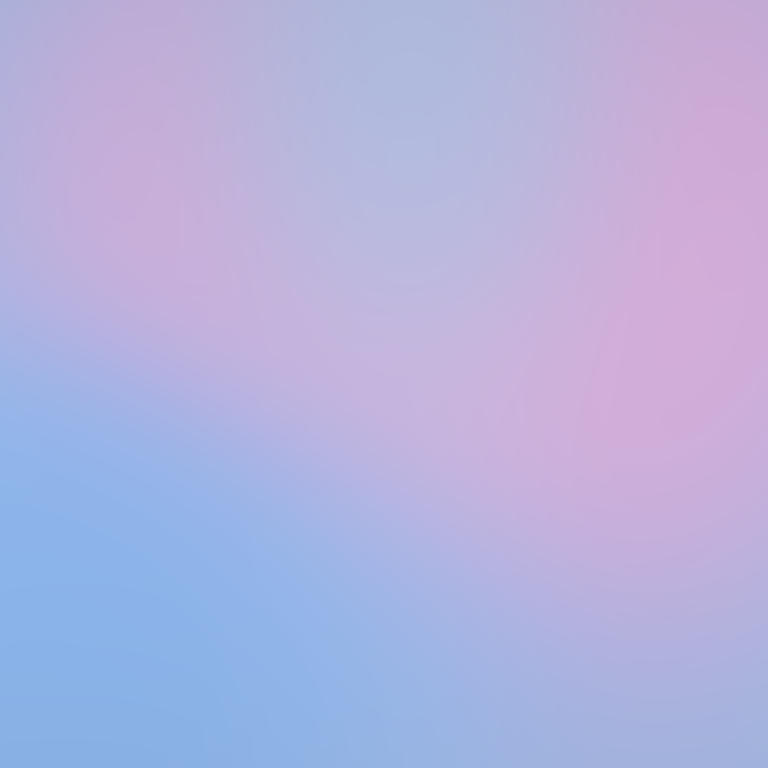
Abstract light effect, smooth gradient from soft blue to gentle pink, serene atmosphere, diffuse light, no room, no furniture, no objects.